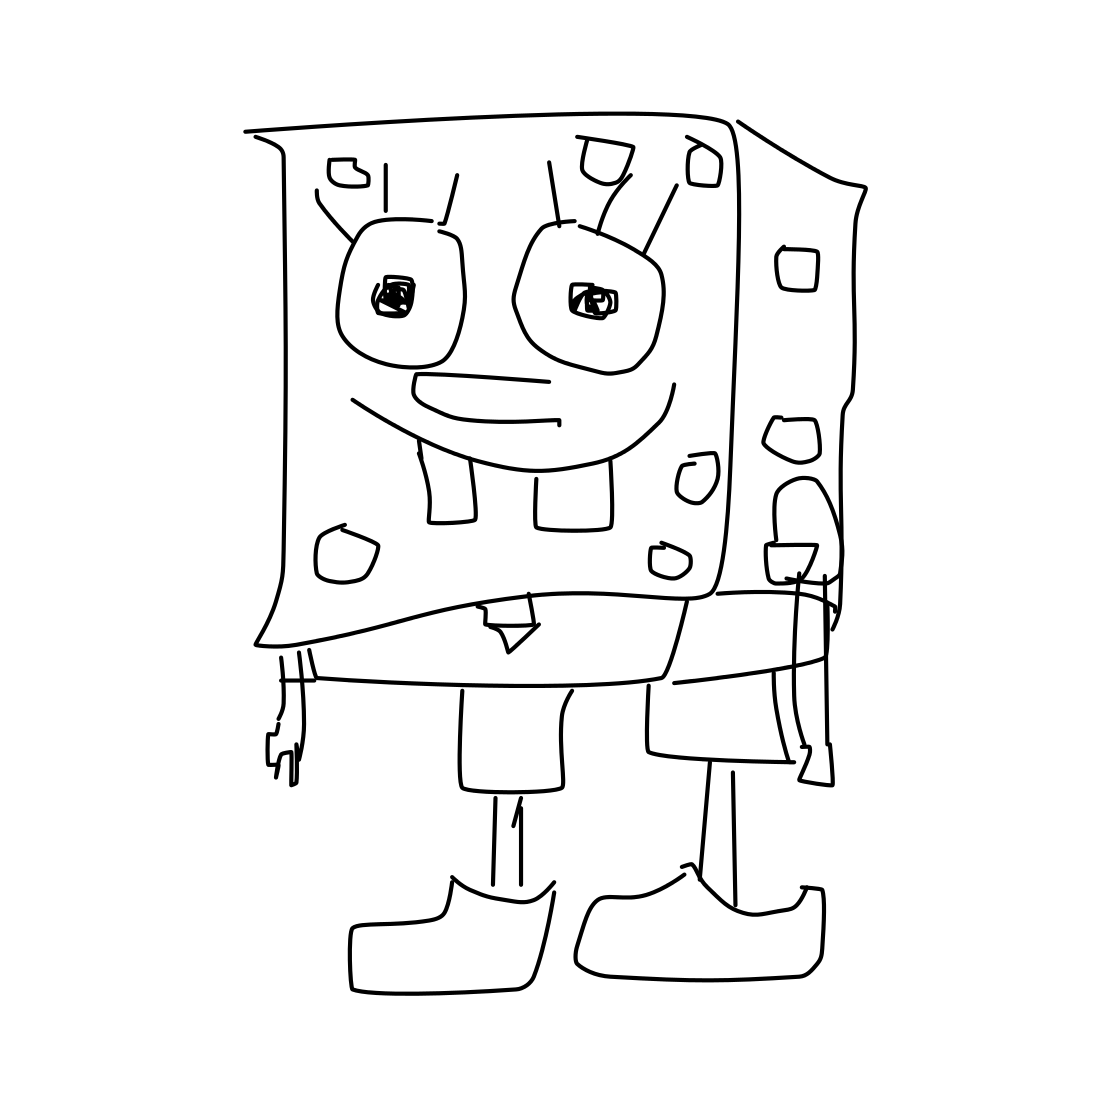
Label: sponge bob